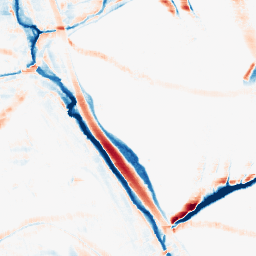
Category: morphological
Decomposition family: morphological_rect
Decomposition parameters: operation: average
width: 20
height: 10
Upsampling method: quintic
Upsampling parameters: scale: 2
Upsampling scale: 2